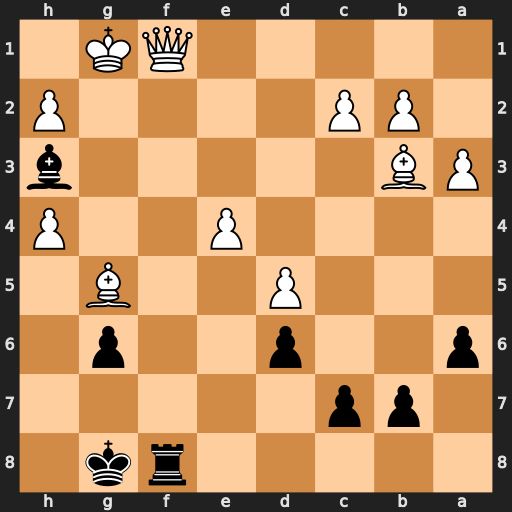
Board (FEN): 5rk1/1pp5/p2p2p1/3P2B1/4P2P/PB5b/1PP4P/5QK1
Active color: b
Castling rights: -
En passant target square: -
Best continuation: Rxf1#